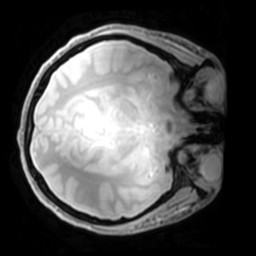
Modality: PDw
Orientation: axial
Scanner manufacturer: philips
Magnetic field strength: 7 T
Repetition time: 0.008 s
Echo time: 0.001974 s